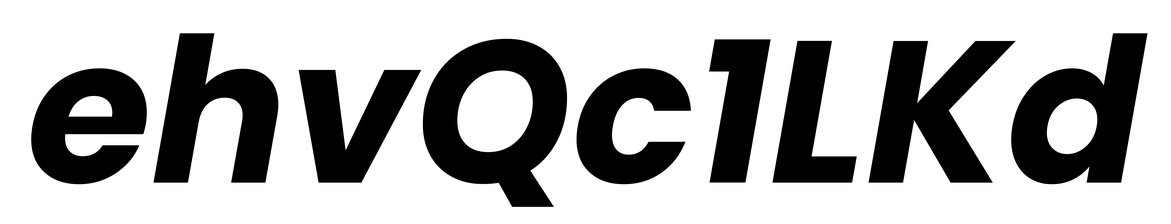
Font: Poppins-BoldItalic